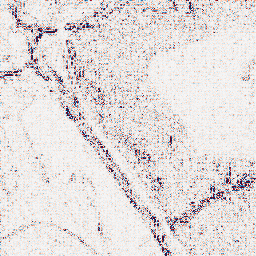
Category: wavelet
Decomposition family: wavelet_reverse_biorthogonal
Decomposition parameters: wavelet: rbio3.5
level: 1
Upsampling method: sinc_blackman
Upsampling parameters: scale: 2
kernel_size: 4
Upsampling scale: 2